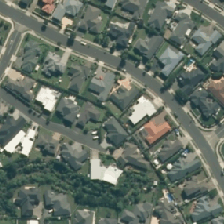
Land cover: urban_build_up